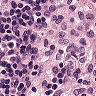
Metastatic tissue present: no